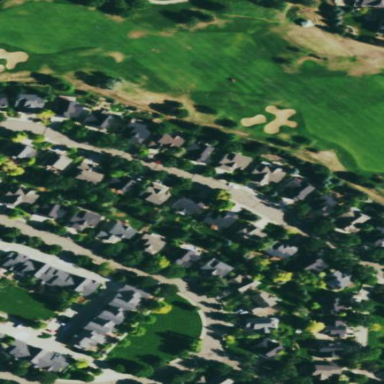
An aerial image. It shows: Grassy area designated as golf fairway.